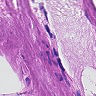
Metastatic tissue present: no